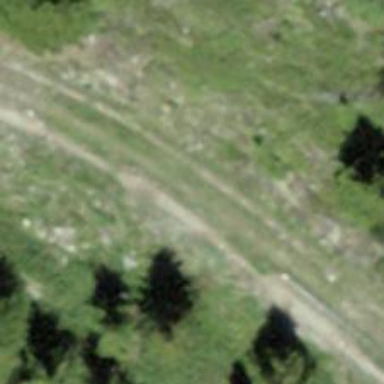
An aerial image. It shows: Track designated as downhill piste with grade 3 track type.